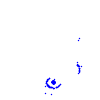
Particle: kaon